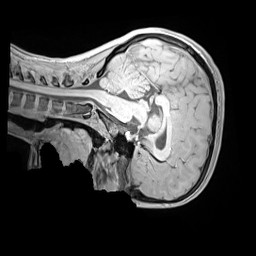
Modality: MP2RAGE
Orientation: sagittal
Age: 11
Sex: female
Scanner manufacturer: siemens
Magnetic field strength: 3 T
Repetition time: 4 s
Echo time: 0.00303 s